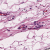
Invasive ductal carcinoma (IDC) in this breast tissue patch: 0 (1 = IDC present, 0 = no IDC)